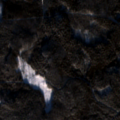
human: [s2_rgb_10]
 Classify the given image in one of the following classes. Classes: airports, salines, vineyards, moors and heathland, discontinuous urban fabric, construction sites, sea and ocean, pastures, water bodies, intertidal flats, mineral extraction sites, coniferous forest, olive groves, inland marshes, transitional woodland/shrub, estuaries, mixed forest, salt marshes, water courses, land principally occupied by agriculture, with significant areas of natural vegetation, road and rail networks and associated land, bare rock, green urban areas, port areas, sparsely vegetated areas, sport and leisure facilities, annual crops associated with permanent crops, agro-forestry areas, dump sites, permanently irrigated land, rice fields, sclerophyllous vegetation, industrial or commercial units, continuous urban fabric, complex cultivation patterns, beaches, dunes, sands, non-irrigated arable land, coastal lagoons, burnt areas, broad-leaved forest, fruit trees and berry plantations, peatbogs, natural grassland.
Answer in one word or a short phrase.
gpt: coniferous forest, mixed forest